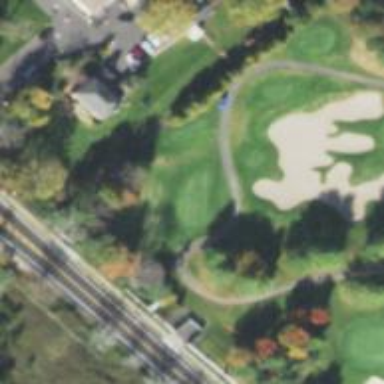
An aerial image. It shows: Path for both road and golf.